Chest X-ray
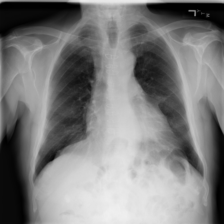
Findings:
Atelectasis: negative
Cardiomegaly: negative
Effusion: negative
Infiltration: negative
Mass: negative
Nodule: negative
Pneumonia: negative
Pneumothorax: negative
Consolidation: negative
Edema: negative
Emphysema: negative
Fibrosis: negative
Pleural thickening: negative
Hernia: negative